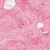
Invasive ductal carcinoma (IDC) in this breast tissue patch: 0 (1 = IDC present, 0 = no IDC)